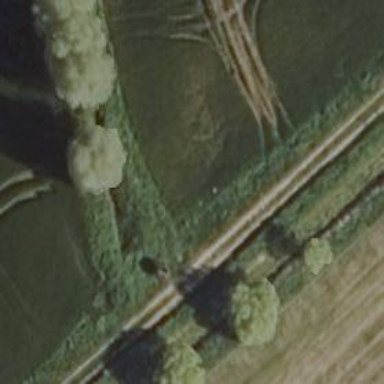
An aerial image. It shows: Grass track road with grade 5 tracktype.